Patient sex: M
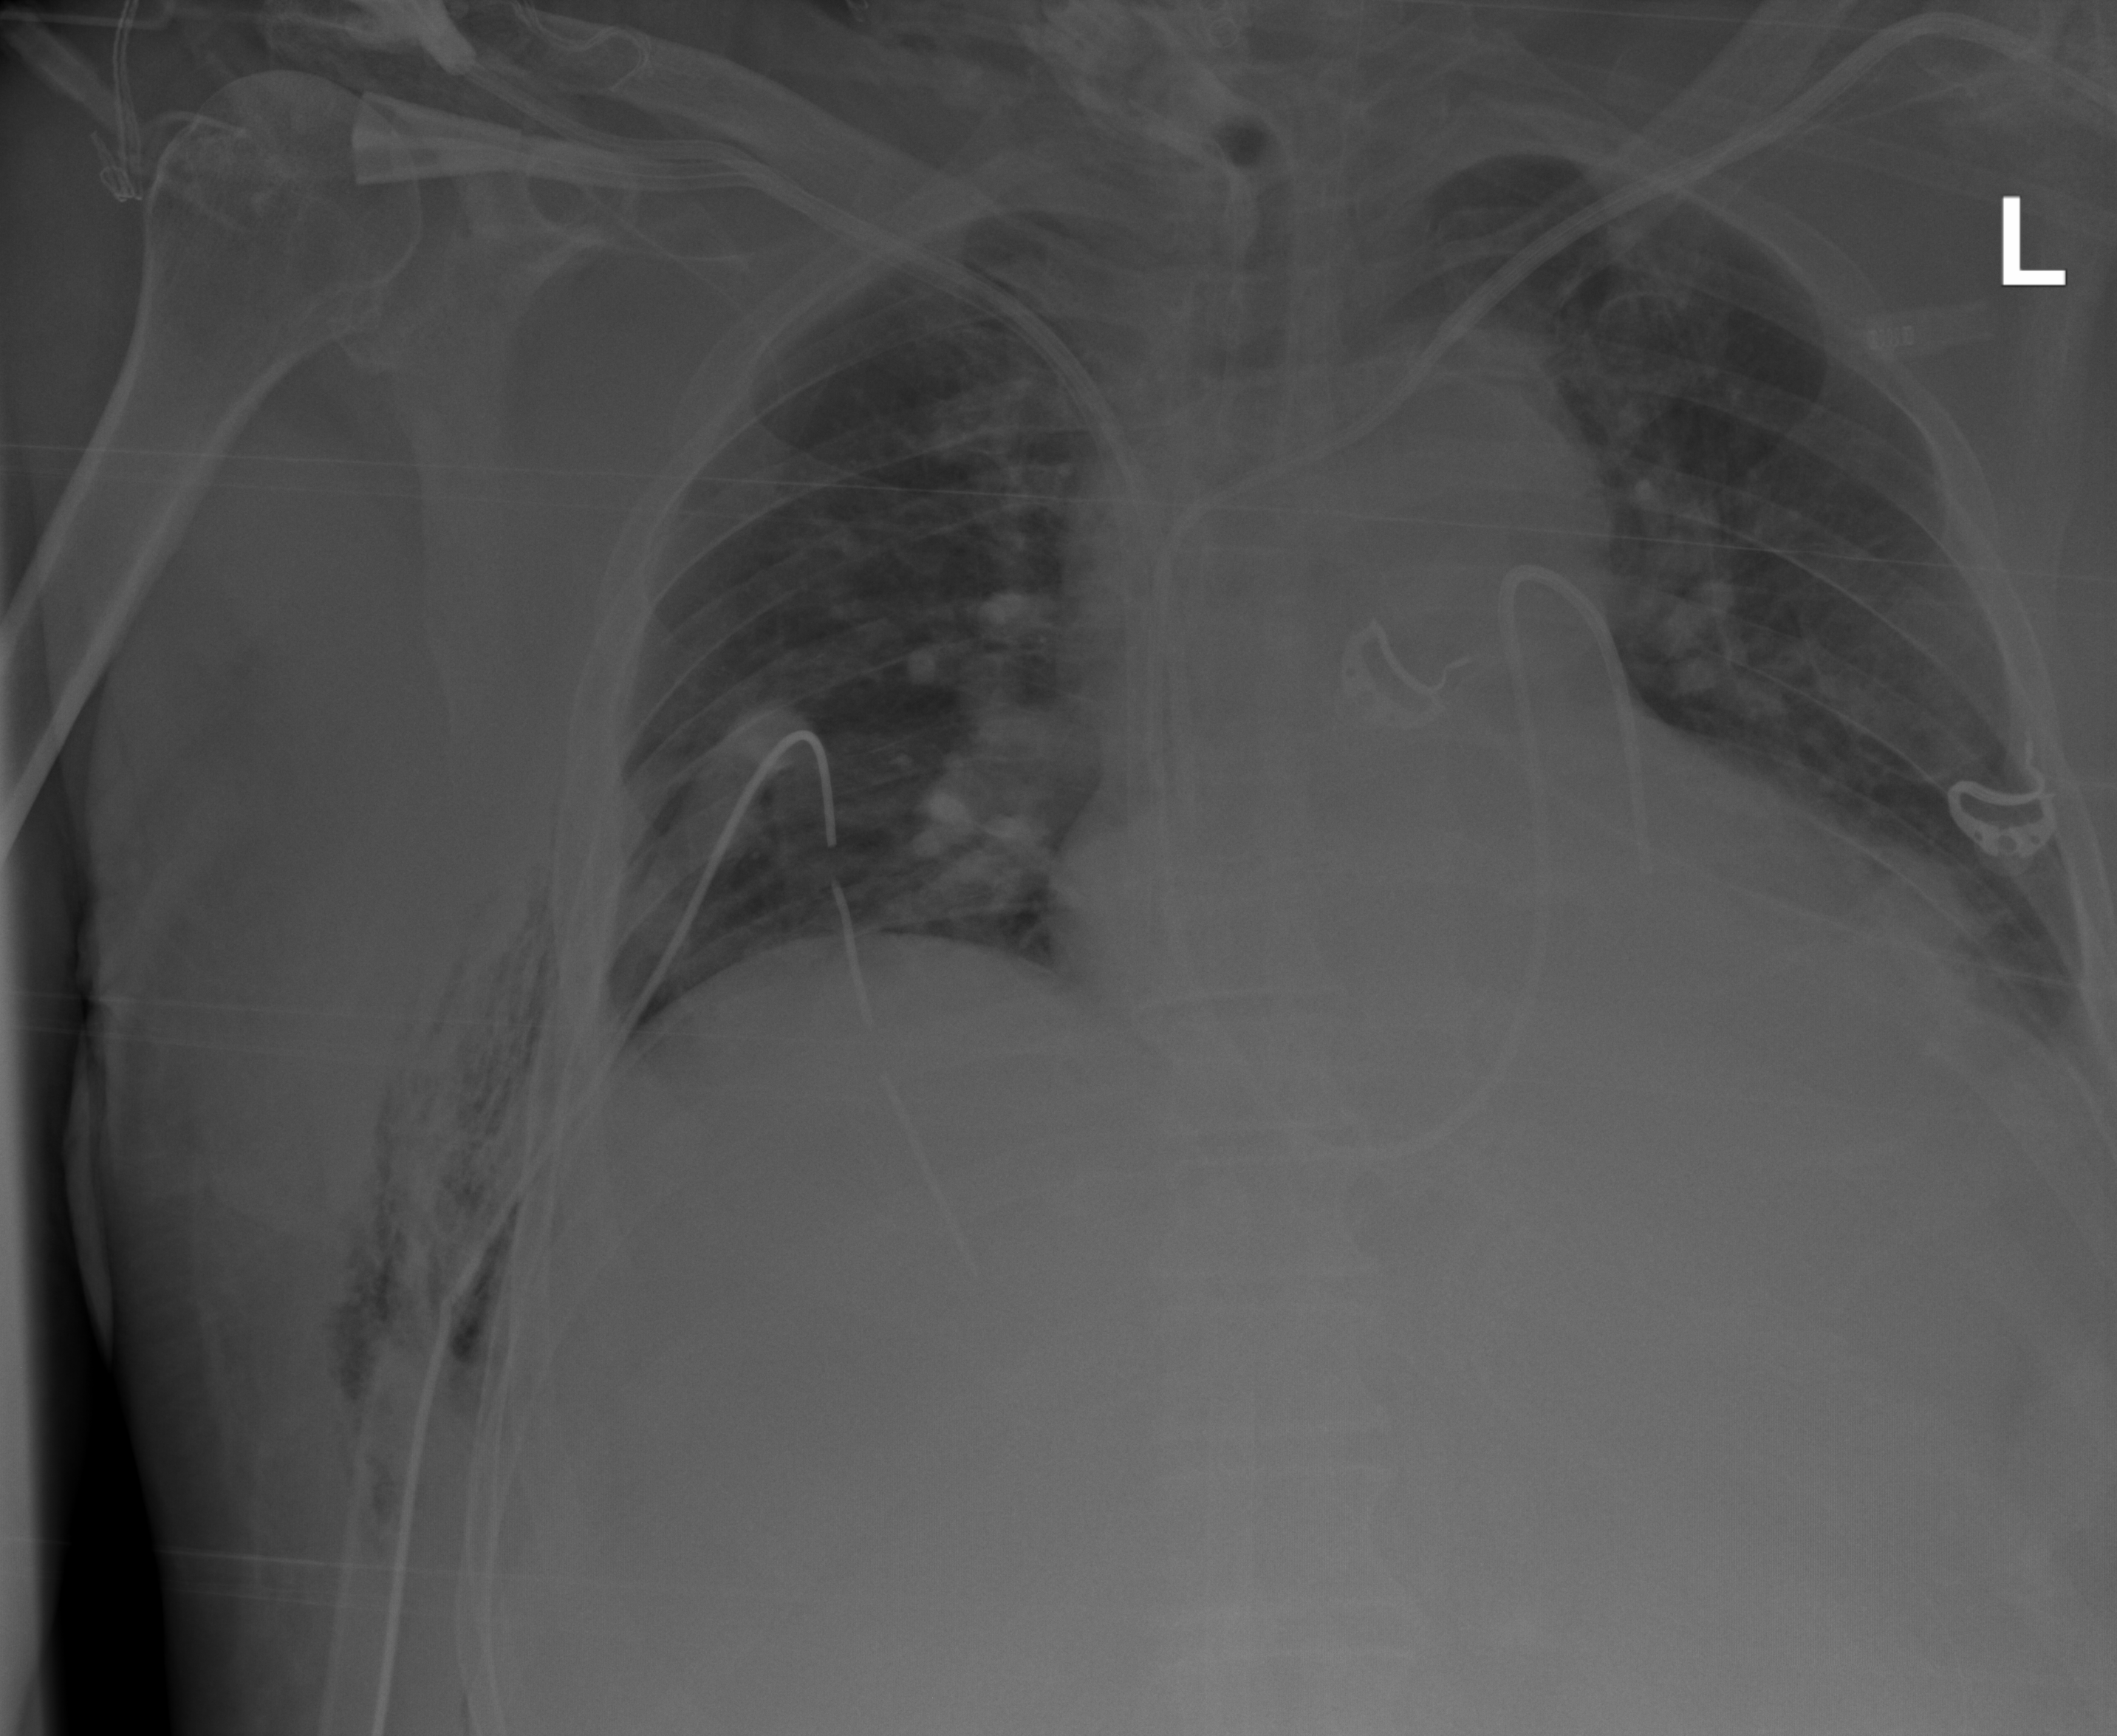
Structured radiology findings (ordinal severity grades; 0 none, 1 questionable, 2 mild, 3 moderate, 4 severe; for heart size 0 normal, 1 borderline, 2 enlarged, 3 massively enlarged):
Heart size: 2
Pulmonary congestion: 0
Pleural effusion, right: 0
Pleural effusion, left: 2
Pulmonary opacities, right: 0
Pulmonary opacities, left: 0
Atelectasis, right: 2
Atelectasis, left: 2